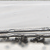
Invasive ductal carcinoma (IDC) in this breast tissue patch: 0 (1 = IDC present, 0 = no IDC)